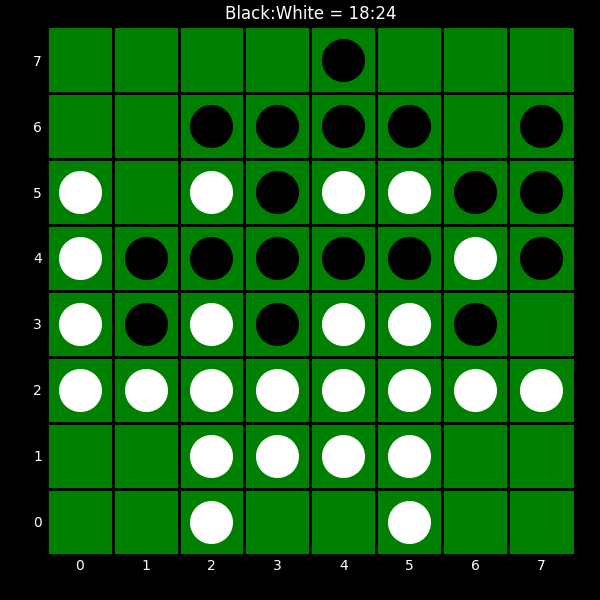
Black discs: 18
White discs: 24